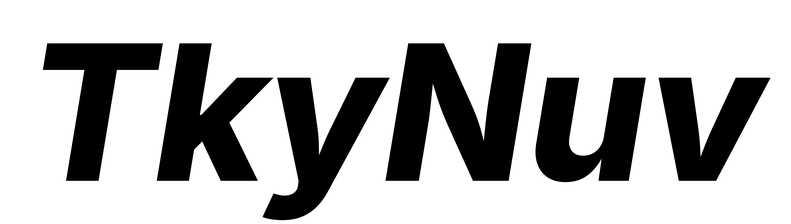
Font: Inter-Italic_ExtraBold_Italic